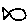
Label: fish